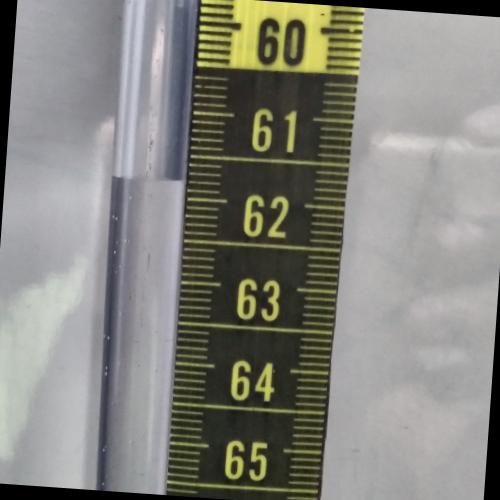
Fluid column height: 61.8 cm